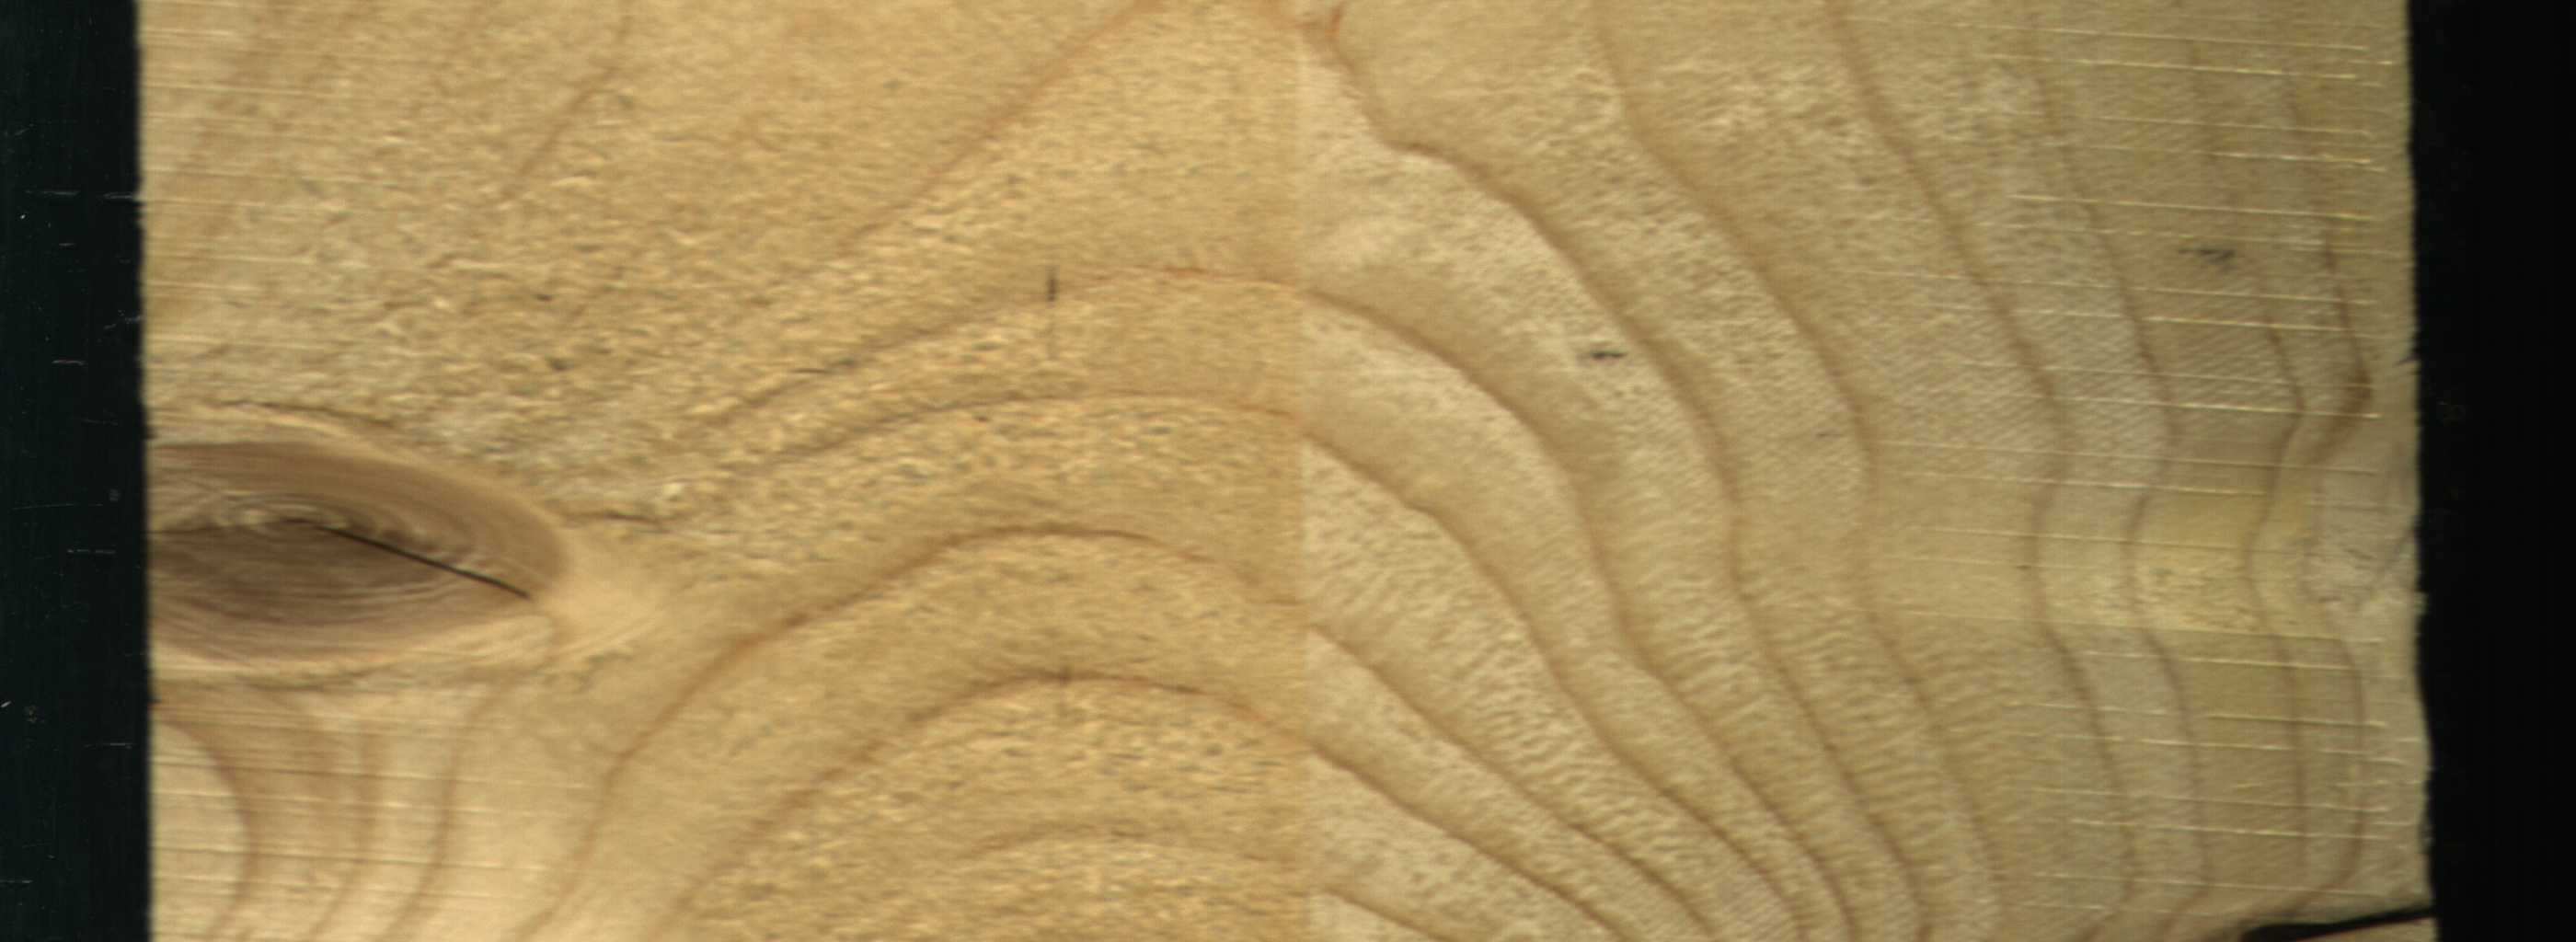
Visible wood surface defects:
knot_with_crack
Dead_Knot